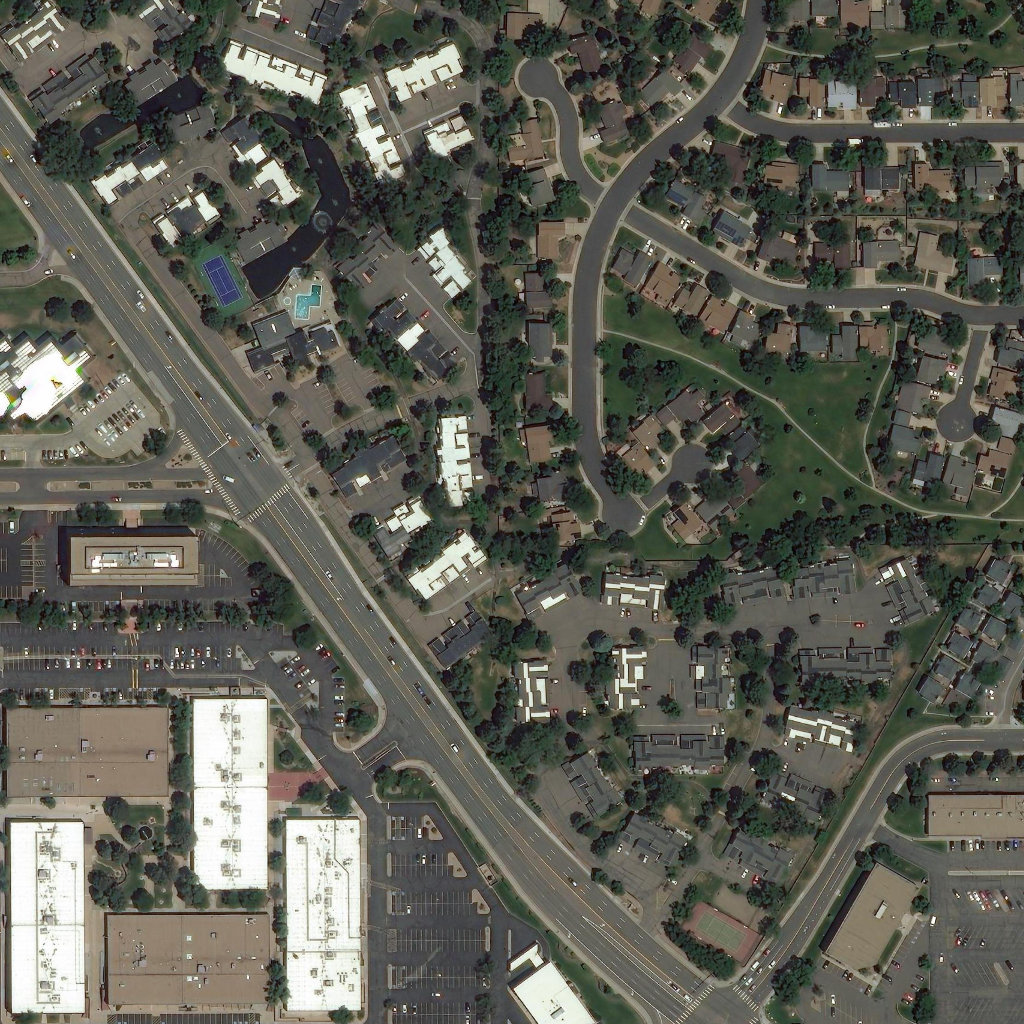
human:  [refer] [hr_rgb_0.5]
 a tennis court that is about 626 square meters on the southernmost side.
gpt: <box>[[66, 87, 74, 94, 0]]</box>

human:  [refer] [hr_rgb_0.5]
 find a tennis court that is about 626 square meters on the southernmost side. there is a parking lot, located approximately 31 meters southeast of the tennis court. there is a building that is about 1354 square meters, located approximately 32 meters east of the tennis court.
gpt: <box>[[66, 87, 74, 94, 0]]</box>

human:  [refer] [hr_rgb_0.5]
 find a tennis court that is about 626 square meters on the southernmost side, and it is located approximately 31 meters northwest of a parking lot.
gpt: <box>[[66, 87, 74, 94, 0]]</box>